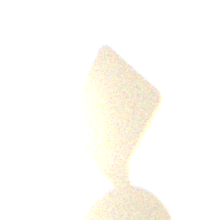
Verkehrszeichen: EndeVorfahrtsstrasse
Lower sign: Geschwindigkeit50
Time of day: SunriseSunset
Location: Outdoor (Suburban)
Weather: PartlyCloudy
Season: NotSpecified
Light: Natural